Question: I built a RESTful service with ServiceStack which sends data to a database. I've tested it locally and it works great. When I deploy it to a server and run the same code, which is a jQuery $.ajax call, I get an 'Access is denied' error. I have setup CORS in my ServiceStack config using the plugin as <URL>. I also set the crossDomain to true in my ajax call. I can't think of what else to do to get this to work, and I'm honestly not sure where this error is being thrown. I've stepped through the Javascript and it doesn't even get to the 'failure' block of the ajax call, the error is thrown before that... I am using IE9 to test, if that's pertinent...?
Any idea what might be going on?
Here's my ServiceStack POST method:
'''
public CitationResponse Post(Citation citation)
{
var response = new CitationResponse { Accepted = false };
if (string.IsNullOrEmpty(citation.ReportNumber))
{
response.Accepted = false;
response.Message = "No data sent to service. Please enter data in first.";
return response;
}
try
{
response.ActivityId = Repository.CreateCitation(citation.ReportNumber, citation.ReportNumber_Prefix, citation.ViolationDateTime, citation.AgencyId, citation.Status);
response.Accepted = true;
}
catch (Exception ex)
{
response.Accepted = false;
response.Message = ex.Message;
response.RmsException = ex;
}
return response;
}
'''
Here's my Javascript function which calls the web service:
'''
SendCitationToDb: function(citation, callback) {
$.ajax({
type: "POST",
url: Citations.ServiceUrl + "/citations",
data: JSON.stringify(citation),
crossDomain: true,
contentType: "application/json",
dataType: "json",
success: function (data) {
if (!data.Accepted) {
Citations.ShowMessage('Citation not added', 'Citation not added to database. Error was: ' + data.Message, 'error');
} else {
citation.ActivityId = data.ActivityId;
callback(data);
}
},
failure: function(errMsg) {
Citations.ShowMessage('Citation not added', 'Citation not added to database. Error was: ' + errMsg.Message, 'error');
}
});
}
'''
Thanks for your help!
I just ran the same app in Chrome 29 and I get these errors (replaced real URLs for security):
But I am clearly allowing all domains in my headers:
'''
Plugins.Add(new CorsFeature()); //Enable CORS
SetConfig(new EndpointHostConfig {
DebugMode = true,
AllowJsonpRequests = true,
WriteErrorsToResponse = true,
GlobalResponseHeaders =
{
{ "Access-Control-Allow-Origin", "*" },
{ "Access-Control-Allow-Methods", "GET, POST, PUT, DELETE, OPTIONS" }
}
});
'''
NOW, if I run the same service call through the <URL> in Chrome I get a valid response from ServiceStack. Here's the response header:
So I'm totally lost as to why it works in a pure REST request, but not from the application??
After spending many hours trying many different solutions I've found online, my Configure method now looks like this:
'''
public override void Configure(Container container)
{
SetConfig(new EndpointHostConfig
{
DefaultContentType = ContentType.Json,
ReturnsInnerException = true,
DebugMode = true, //Show StackTraces for easier debugging (default auto inferred by Debug/Release builds)
AllowJsonpRequests = true,
ServiceName = "SSD Citations Web Service",
WsdlServiceNamespace = "http://www.servicestack.net/types",
WriteErrorsToResponse = true,
GlobalResponseHeaders =
{
{ "Access-Control-Allow-Origin", "*" },
{ "Access-Control-Allow-Methods", "GET, POST, PUT, DELETE, OPTIONS" }
}
});
container.RegisterAutoWired<Citation>();
container.RegisterAutoWired<Driver>();
container.RegisterAutoWired<Vehicle>();
container.RegisterAutoWired<Violations>();
using (var getAttributes = container.Resolve<AttributesService>())
getAttributes.Get(new AttributesQuery());
Plugins.Add(new CorsFeature());
RequestFilters.Add((httpReq, httpRes, requestDto) =>
{
httpRes.AddHeader("Access-Control-Allow-Origin", "*");
httpRes.AddHeader("Access-Control-Allow-Methods", "POST, GET, DELETE, OPTIONS");
httpRes.AddHeader("Access-Control-Allow-Headers", "X-Requested-With, Content-Type");
if (httpReq.HttpMethod == "OPTIONS")
httpRes.EndServiceStackRequest(); // extension method
});
Routes
.Add<Attribute>("/attributes", "GET, OPTIONS")
.Add<Citation>("/citations", "POST, GET, OPTIONS, DELETE")
.Add<Driver>("/driver", "POST, OPTIONS")
.Add<Vehicle>("/vehicle", "POST, OPTIONS")
.Add<Violations>("/violations", "POST, OPTIONS");
var config = new AppConfig(new ConfigurationResourceManager());
container.Register(config);
}
}
'''
At this point I'm not sure what to do. I've tried everything, but am still getting the same errors. The methods continue to using the REST Console in Chrome, which is a little infuriating, since I can never get them to work calling them from a web page. I'm almost ready to re-write the whole thing in WCF, but I really would love to get the ServiceStack version working, since I it works locally! If anyone has any other suggestions I can try, I would SO appreciate your help!
See comment at the bottom for details. I had to remove headers from the HTTP Headers tab in IIS. Not sure when I put those in, but for anyone else who might face the same issue, here's a screenshot of the tab in IIS:

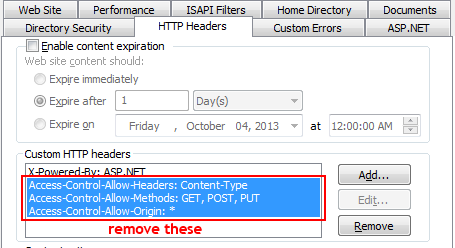
Answer: I had the same problem with you, in my previous <URL>
You can read very helpful answers of #mythz <URL> .
The code I use in the AppHost
'''
using System.Web;
using ServiceStack.WebHost.Endpoints.Extensions; // for httpExtensions methods
// => after v.3.9.60, =>using ServiceStack;
'''
and
'''
public override void Configure(Container container)
{
SetConfig(new ServiceStack.WebHost.Endpoints.EndpointHostConfig
{
DefaultContentType = ContentType.Json,
ReturnsInnerException = true,
WsdlServiceNamespace = "http://www.servicestack.net/types"
});
Plugins.Add(new CorsFeature());
this.RequestFilters.Add((httpReq, httpRes, requestDto) =>
{
//Handles Request and closes Responses after emitting global HTTP Headers
if (httpReq.HttpMethod == "OPTIONS")
httpRes.EndServiceStackRequest(); //httpExtensions method
// =>after v.3.9.60, => httpRes.EndRequestWithNoContent();
});
Routes
.Add<TestRequest>("/TestAPI/Reservation", "POST, OPTIONS"); // OPTIONS is mandatory for CORS
}
'''
and in JavaScript like you
'''
jQuery.support.cors = true;
function TestRequestCall() {
var TestRequest = new Object();
TestRequest.Id = 11111;
TestRequest.City = "New York";
$.ajax({
type: 'Post',
contentType: 'application/json',
url: serverIP +'/TestAPI/Reservation',
data: JSON.stringify( TestRequest ),
dataType: "json",
success: function (TestResponse, status, xhr) {
if(TestResponse.Accepted) doSomething();
},
error: function (xhr, err) {
alert(err);
}
});
}
'''